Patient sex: M
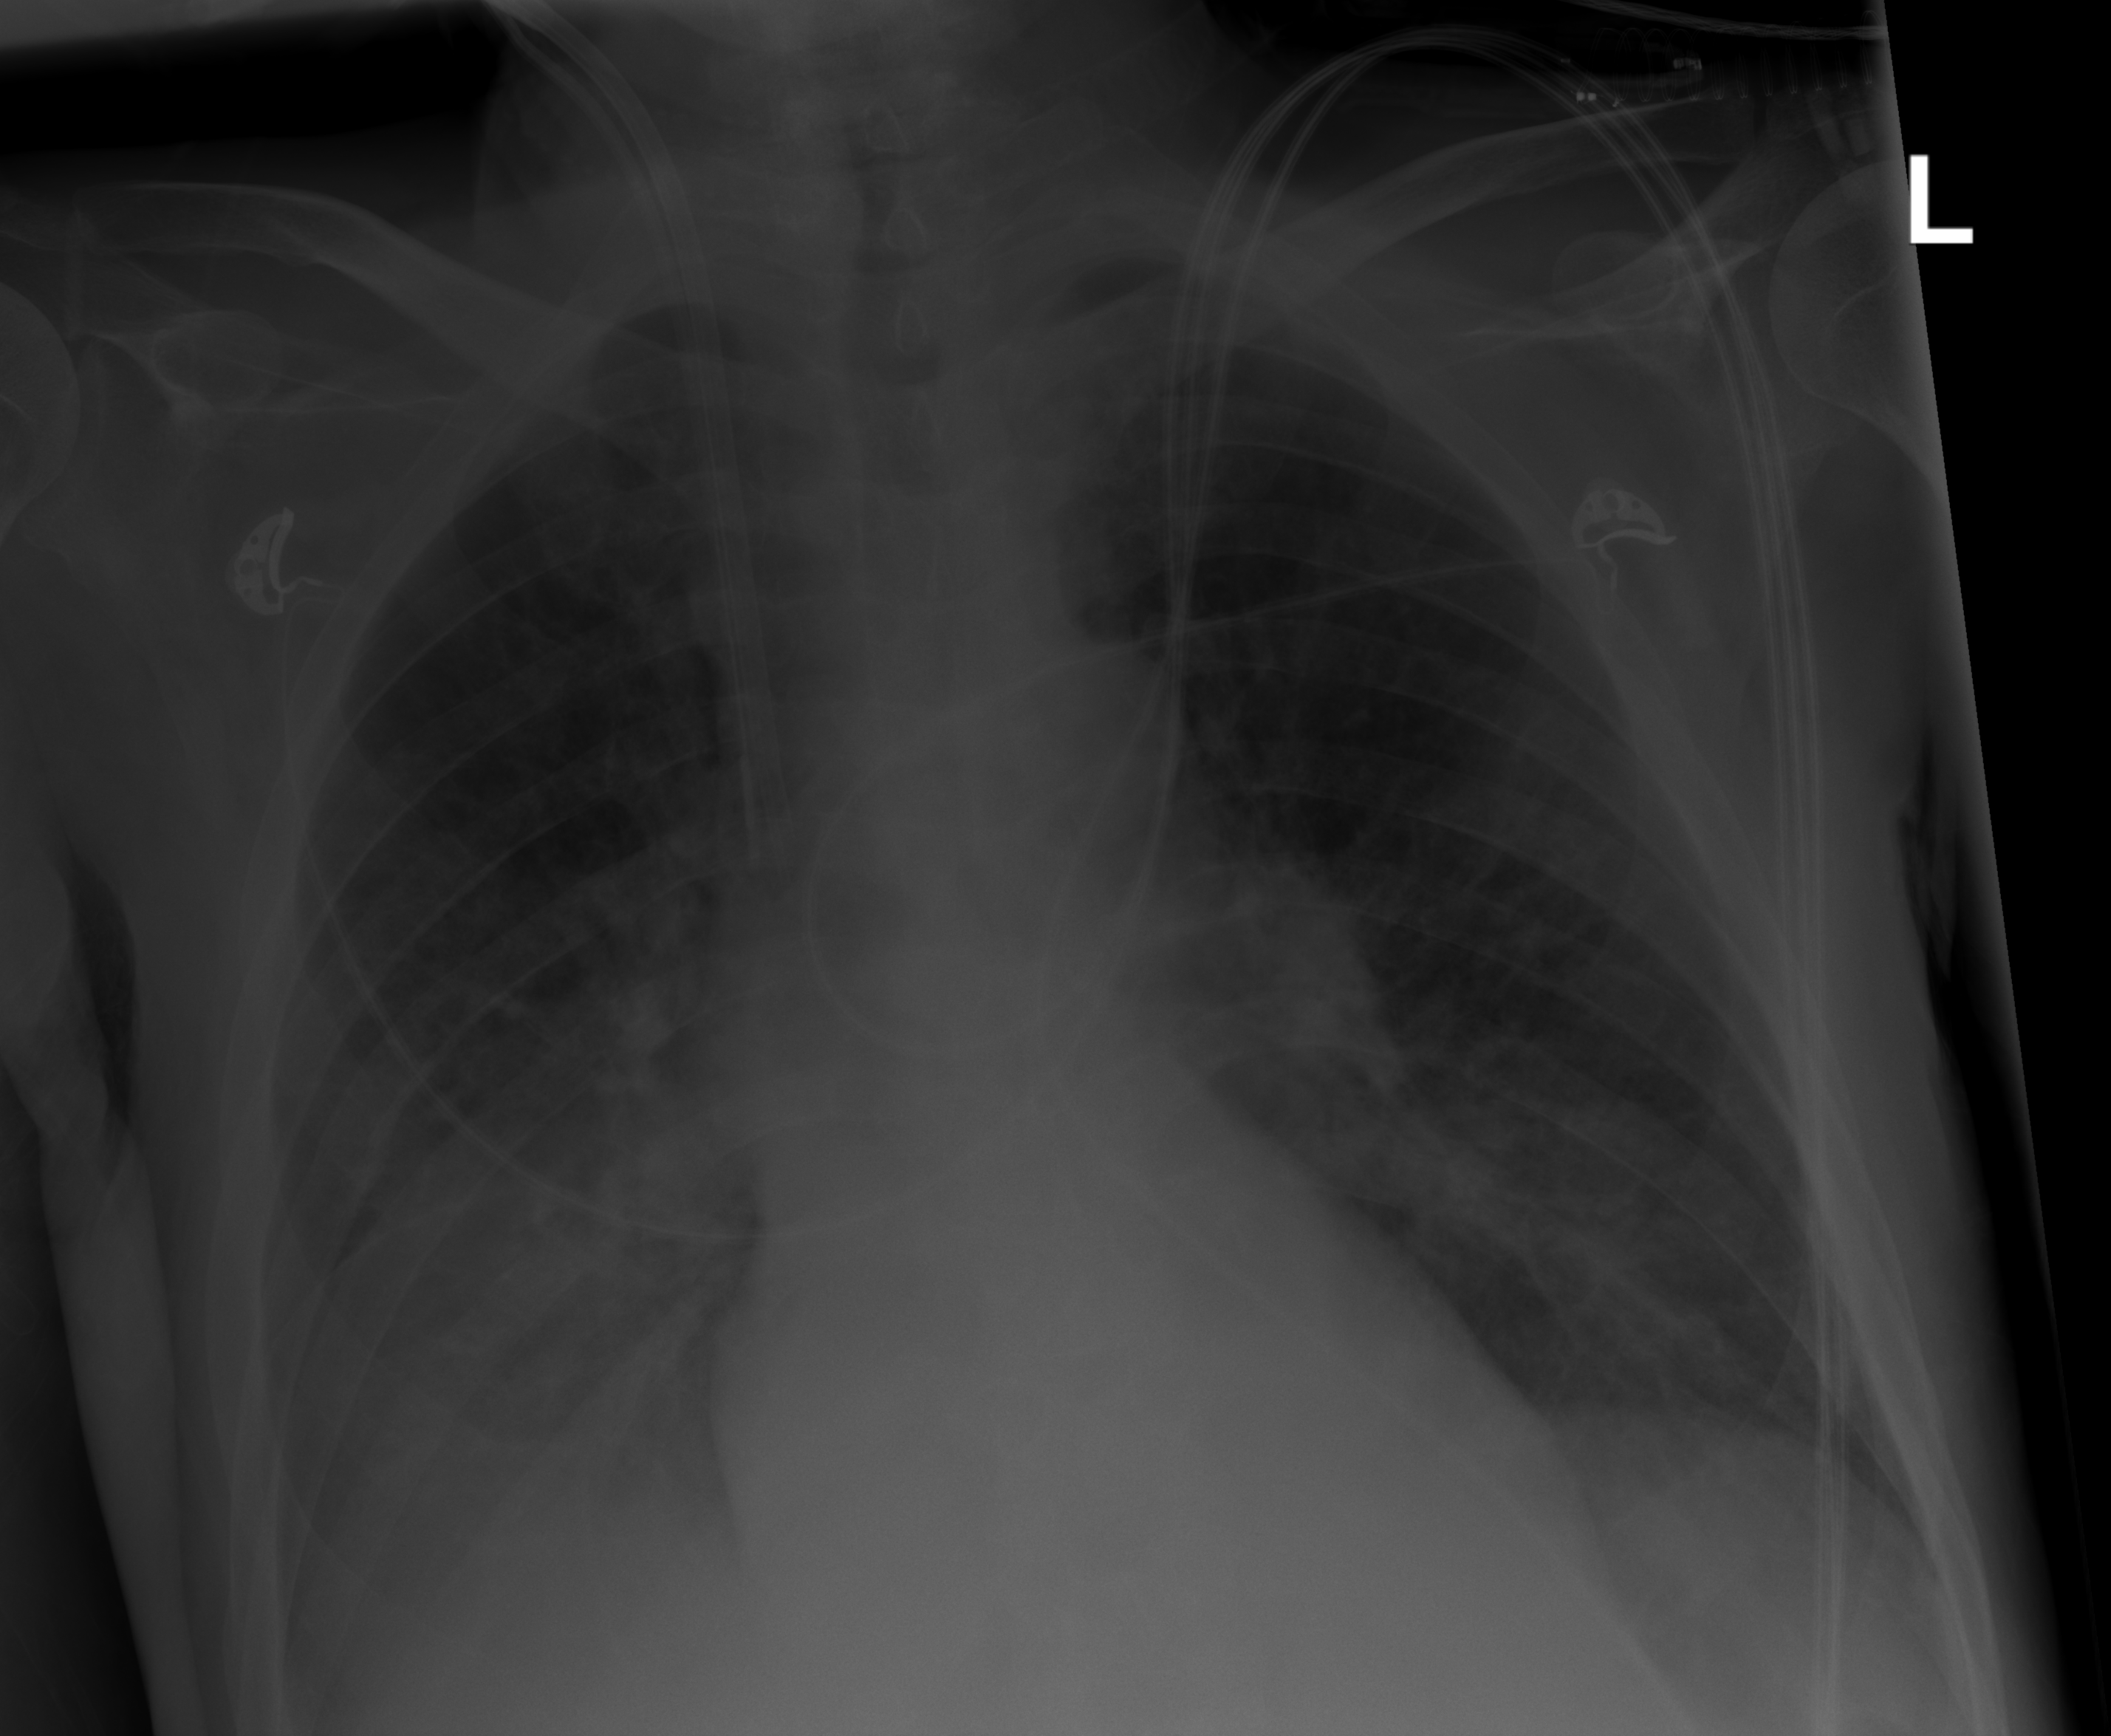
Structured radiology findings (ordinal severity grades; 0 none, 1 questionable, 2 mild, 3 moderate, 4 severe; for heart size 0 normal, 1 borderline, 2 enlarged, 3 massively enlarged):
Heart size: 0
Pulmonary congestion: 0
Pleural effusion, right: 3
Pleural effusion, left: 2
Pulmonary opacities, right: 1
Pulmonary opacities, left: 1
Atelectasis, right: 3
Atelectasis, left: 1